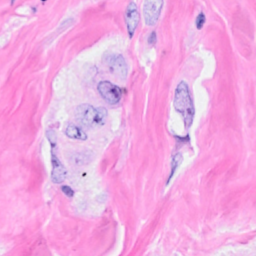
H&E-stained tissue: Breast